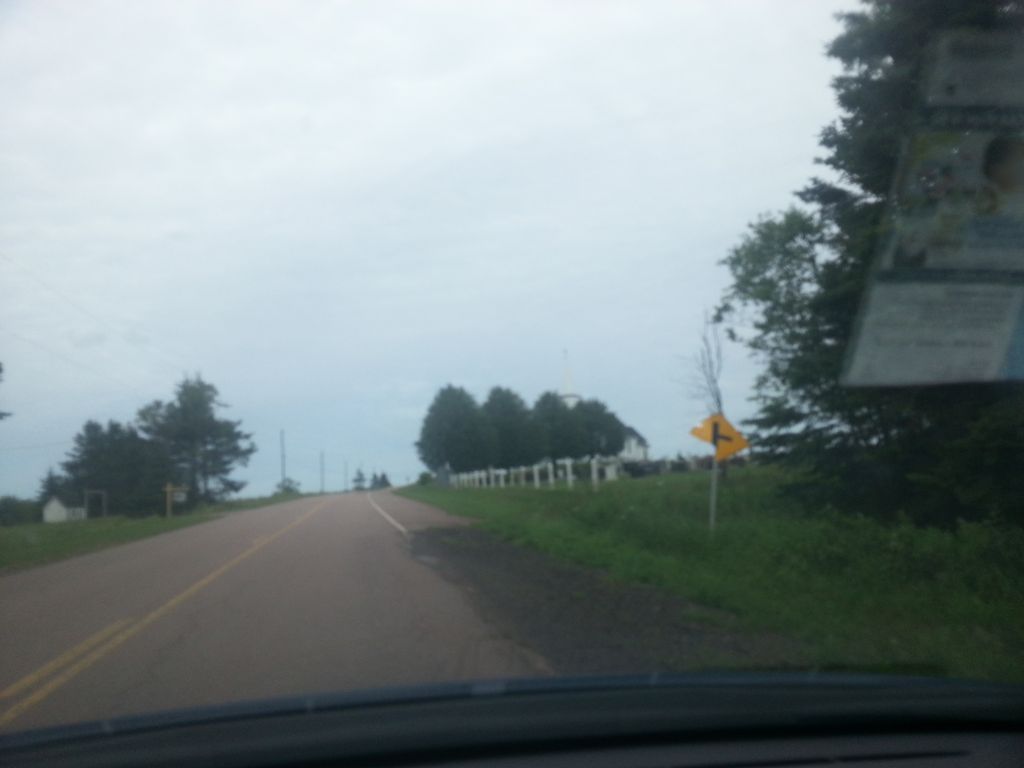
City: charlottetown